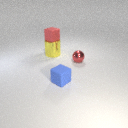
small red rubber cube above large yellow metal cylinder